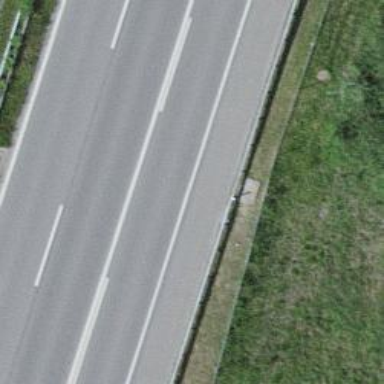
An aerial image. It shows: Asphalt motorway link.